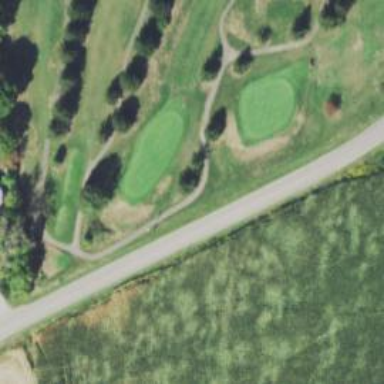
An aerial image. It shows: Golf hole.